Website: apple
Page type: customer-info-address
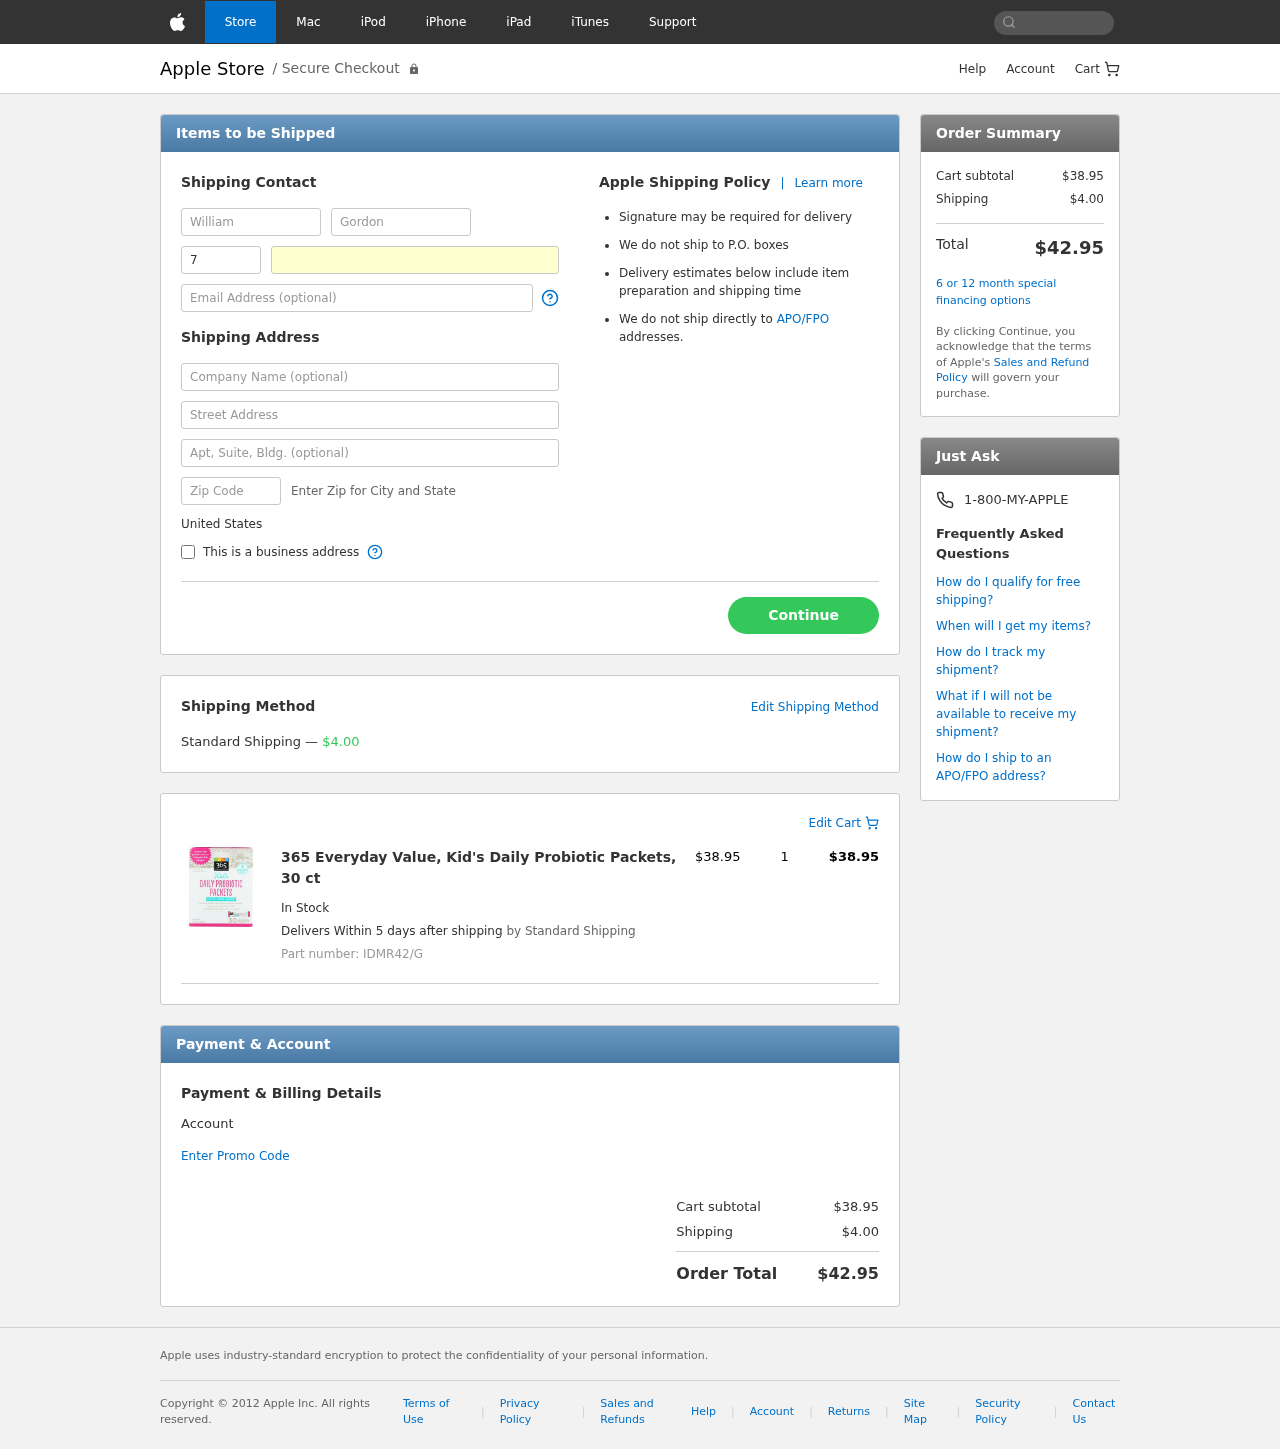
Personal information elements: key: PII_COUNTRY
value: United States
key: PII_FIRSTNAME
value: William
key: PII_LASTNAME
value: Gordon
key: PII_PHONE_AREA
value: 723
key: PII_PHONE_LINE
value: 9321
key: PII_EMAIL
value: william_gordon@yahoo.com
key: PII_COMPANY
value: Duarte, Gibson and Curtis
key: PII_STREET
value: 716 John Ridge
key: PII_POSTCODE
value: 14415
Product elements: key: PRODUCT1_NAME
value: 365 Everyday Value, Kid's Daily Probiotic Packets, 30 ct
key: PRODUCT1_PRICE
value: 38.95
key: PRODUCT1_QUANTITY
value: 1
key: PRODUCT1_SKU
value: IDMR42/G
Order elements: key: ORDER_SHIPPING_COST
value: $4.00
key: ORDER_ITEM_TOTAL
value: $38.95
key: ORDER_SUBTOTAL
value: $38.95
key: ORDER_TOTAL
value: $42.95